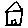
Label: house